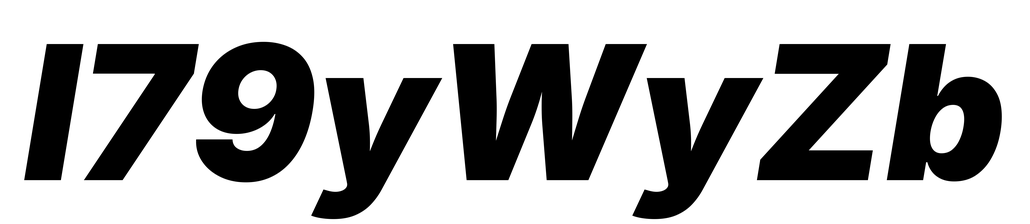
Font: Inter-Italic_Black_Italic